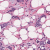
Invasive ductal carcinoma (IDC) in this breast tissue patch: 1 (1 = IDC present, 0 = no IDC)